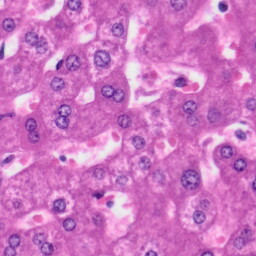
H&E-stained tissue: Liver